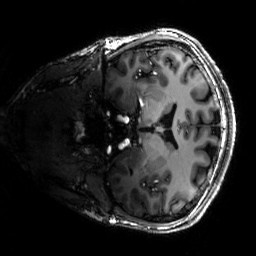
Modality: T1w
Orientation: coronal
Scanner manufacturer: siemens
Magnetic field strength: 6.98 T
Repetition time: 2.3 s
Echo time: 0.00244 s